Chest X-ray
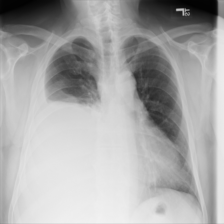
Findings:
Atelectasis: negative
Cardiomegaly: negative
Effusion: positive
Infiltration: negative
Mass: negative
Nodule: negative
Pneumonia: negative
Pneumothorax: negative
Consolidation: negative
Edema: negative
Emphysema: negative
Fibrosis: negative
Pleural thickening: negative
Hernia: negative